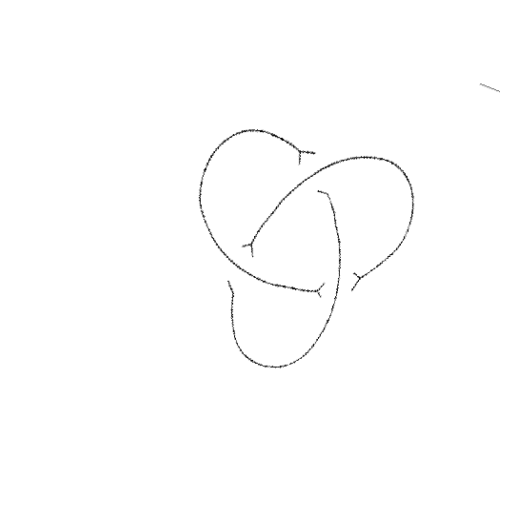
Crossing number: 3